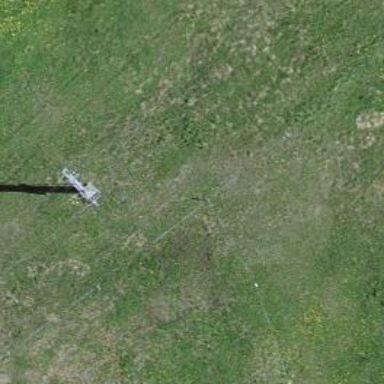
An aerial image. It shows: Pylon for aerialway.